Question: Now XCode 6 with iOS 8 SDK is out, we can talk about stuff.
I tried to use custom activities with UIActivityViewController on iOS 7, everything worked fine.
But on iOS 8, when custom activities are shown, there is "more" button sitting next to them and clicking on this button show exactly the same custom activities.
Did anyone find a workaround to remove this button? I couldn't find any solution yet.

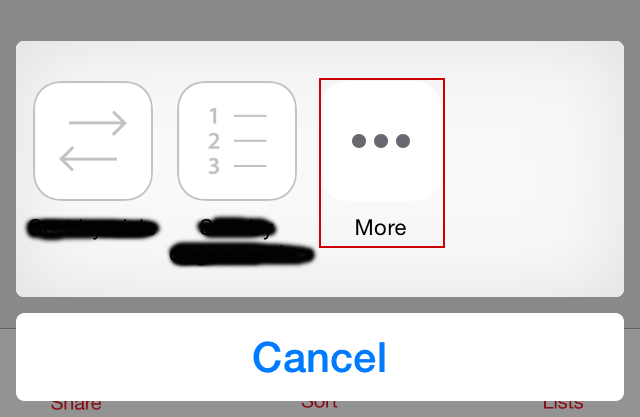
Answer: There is nothing to workaround. The "More..." button lets the user reorder the icons. This is now standard in iOS 8.